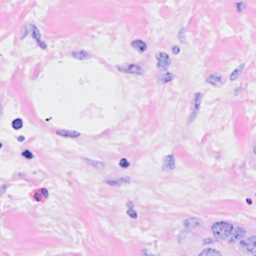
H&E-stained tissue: Breast